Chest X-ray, AP view. Patient: 25 years old, sex M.
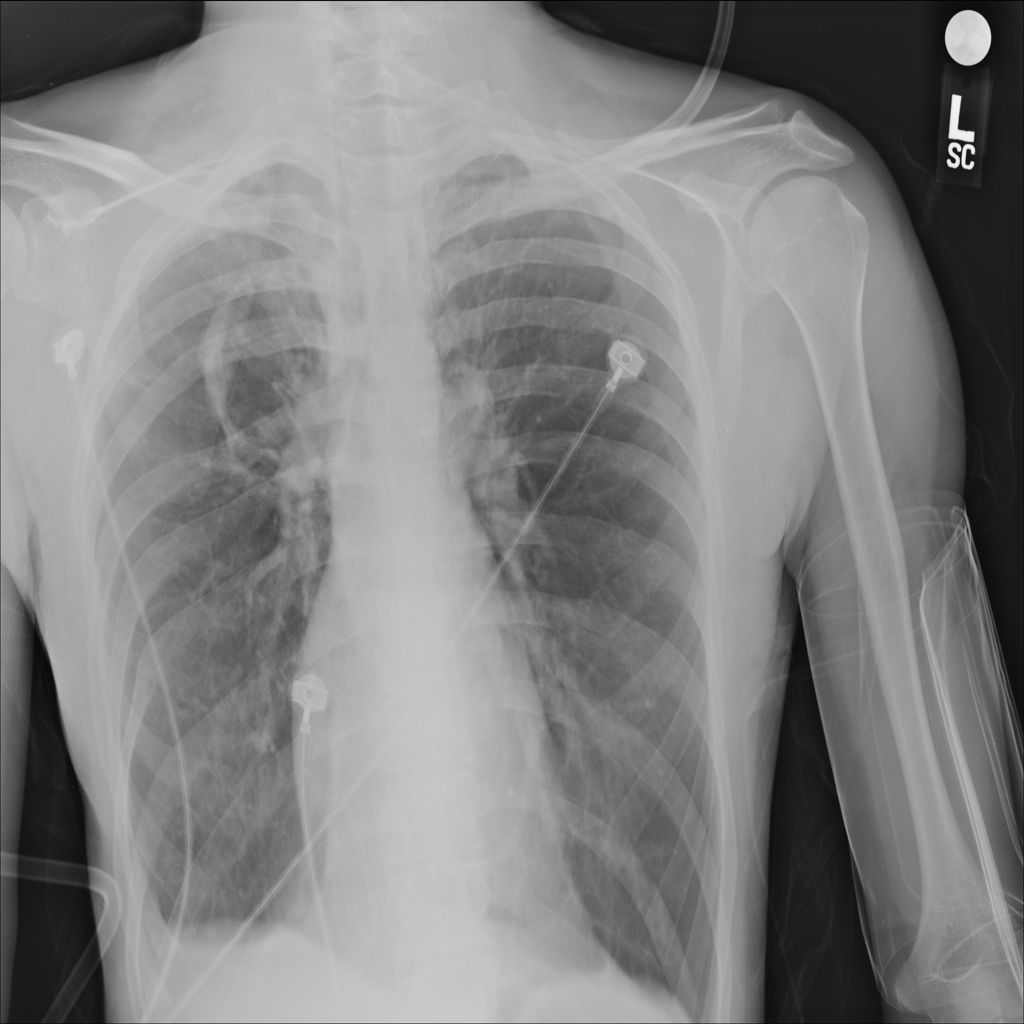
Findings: No Finding